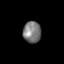
Tissue: prostate
Cell type: B cells
Senescence score: 0.7539
Nuclear area (px): 379
Mean DAPI intensity: 122.079